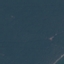
Land use / land cover: Forest